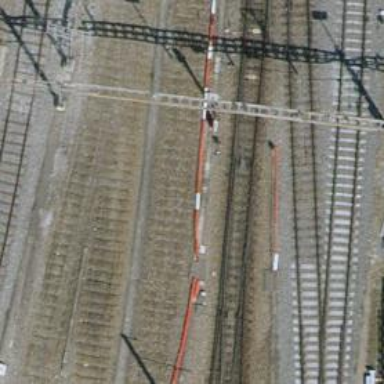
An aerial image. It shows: Yard with single rail track. The railway track is electrified with contact line for service purposes.